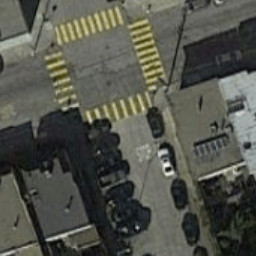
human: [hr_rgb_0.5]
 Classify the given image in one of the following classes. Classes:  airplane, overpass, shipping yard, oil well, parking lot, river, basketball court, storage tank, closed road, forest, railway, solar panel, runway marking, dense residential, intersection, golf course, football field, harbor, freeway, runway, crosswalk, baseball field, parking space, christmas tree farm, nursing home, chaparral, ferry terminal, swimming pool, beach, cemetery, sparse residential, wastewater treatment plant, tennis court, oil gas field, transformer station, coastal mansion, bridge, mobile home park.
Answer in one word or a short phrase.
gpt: crosswalk